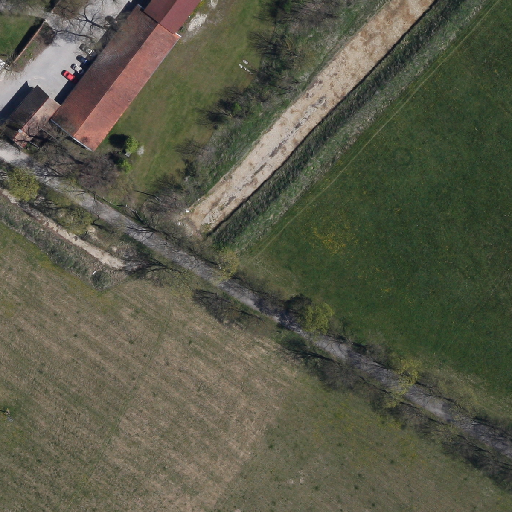
Referring expression: paved road along with tree